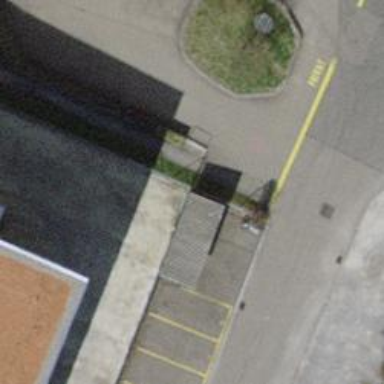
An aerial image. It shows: Shed designated for bicycle parking.